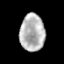
Tissue: prostate
Cell type: T cells
Senescence score: 0.341
Nuclear area (px): 896
Mean DAPI intensity: 181.949